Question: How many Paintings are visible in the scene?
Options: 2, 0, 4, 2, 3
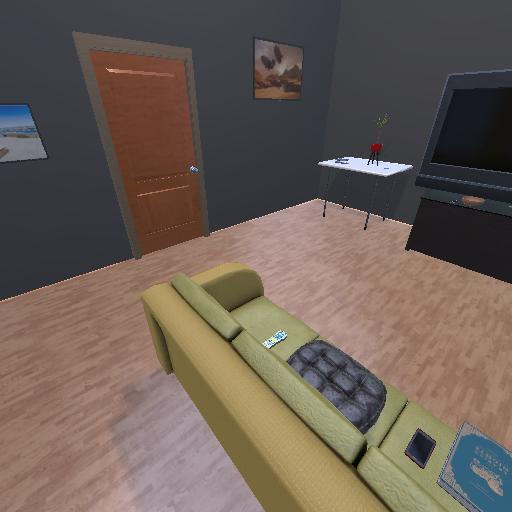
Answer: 2